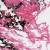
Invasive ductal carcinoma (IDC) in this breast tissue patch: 0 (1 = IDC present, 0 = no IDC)